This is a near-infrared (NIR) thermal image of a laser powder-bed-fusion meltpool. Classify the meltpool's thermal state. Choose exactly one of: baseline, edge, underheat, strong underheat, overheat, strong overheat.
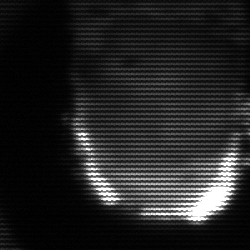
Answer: baseline